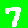
Digit: 7